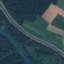
Land use / land cover: Highway